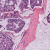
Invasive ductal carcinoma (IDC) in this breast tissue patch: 1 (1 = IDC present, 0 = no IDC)